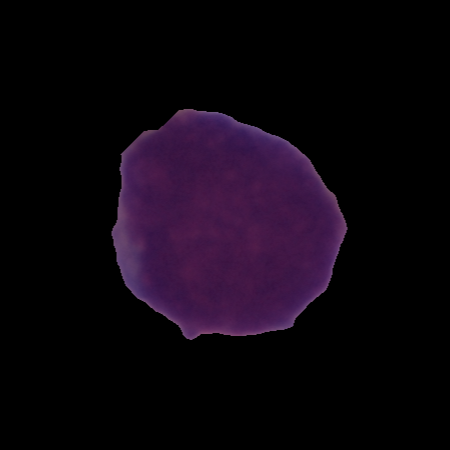
Label: cancer